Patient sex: M
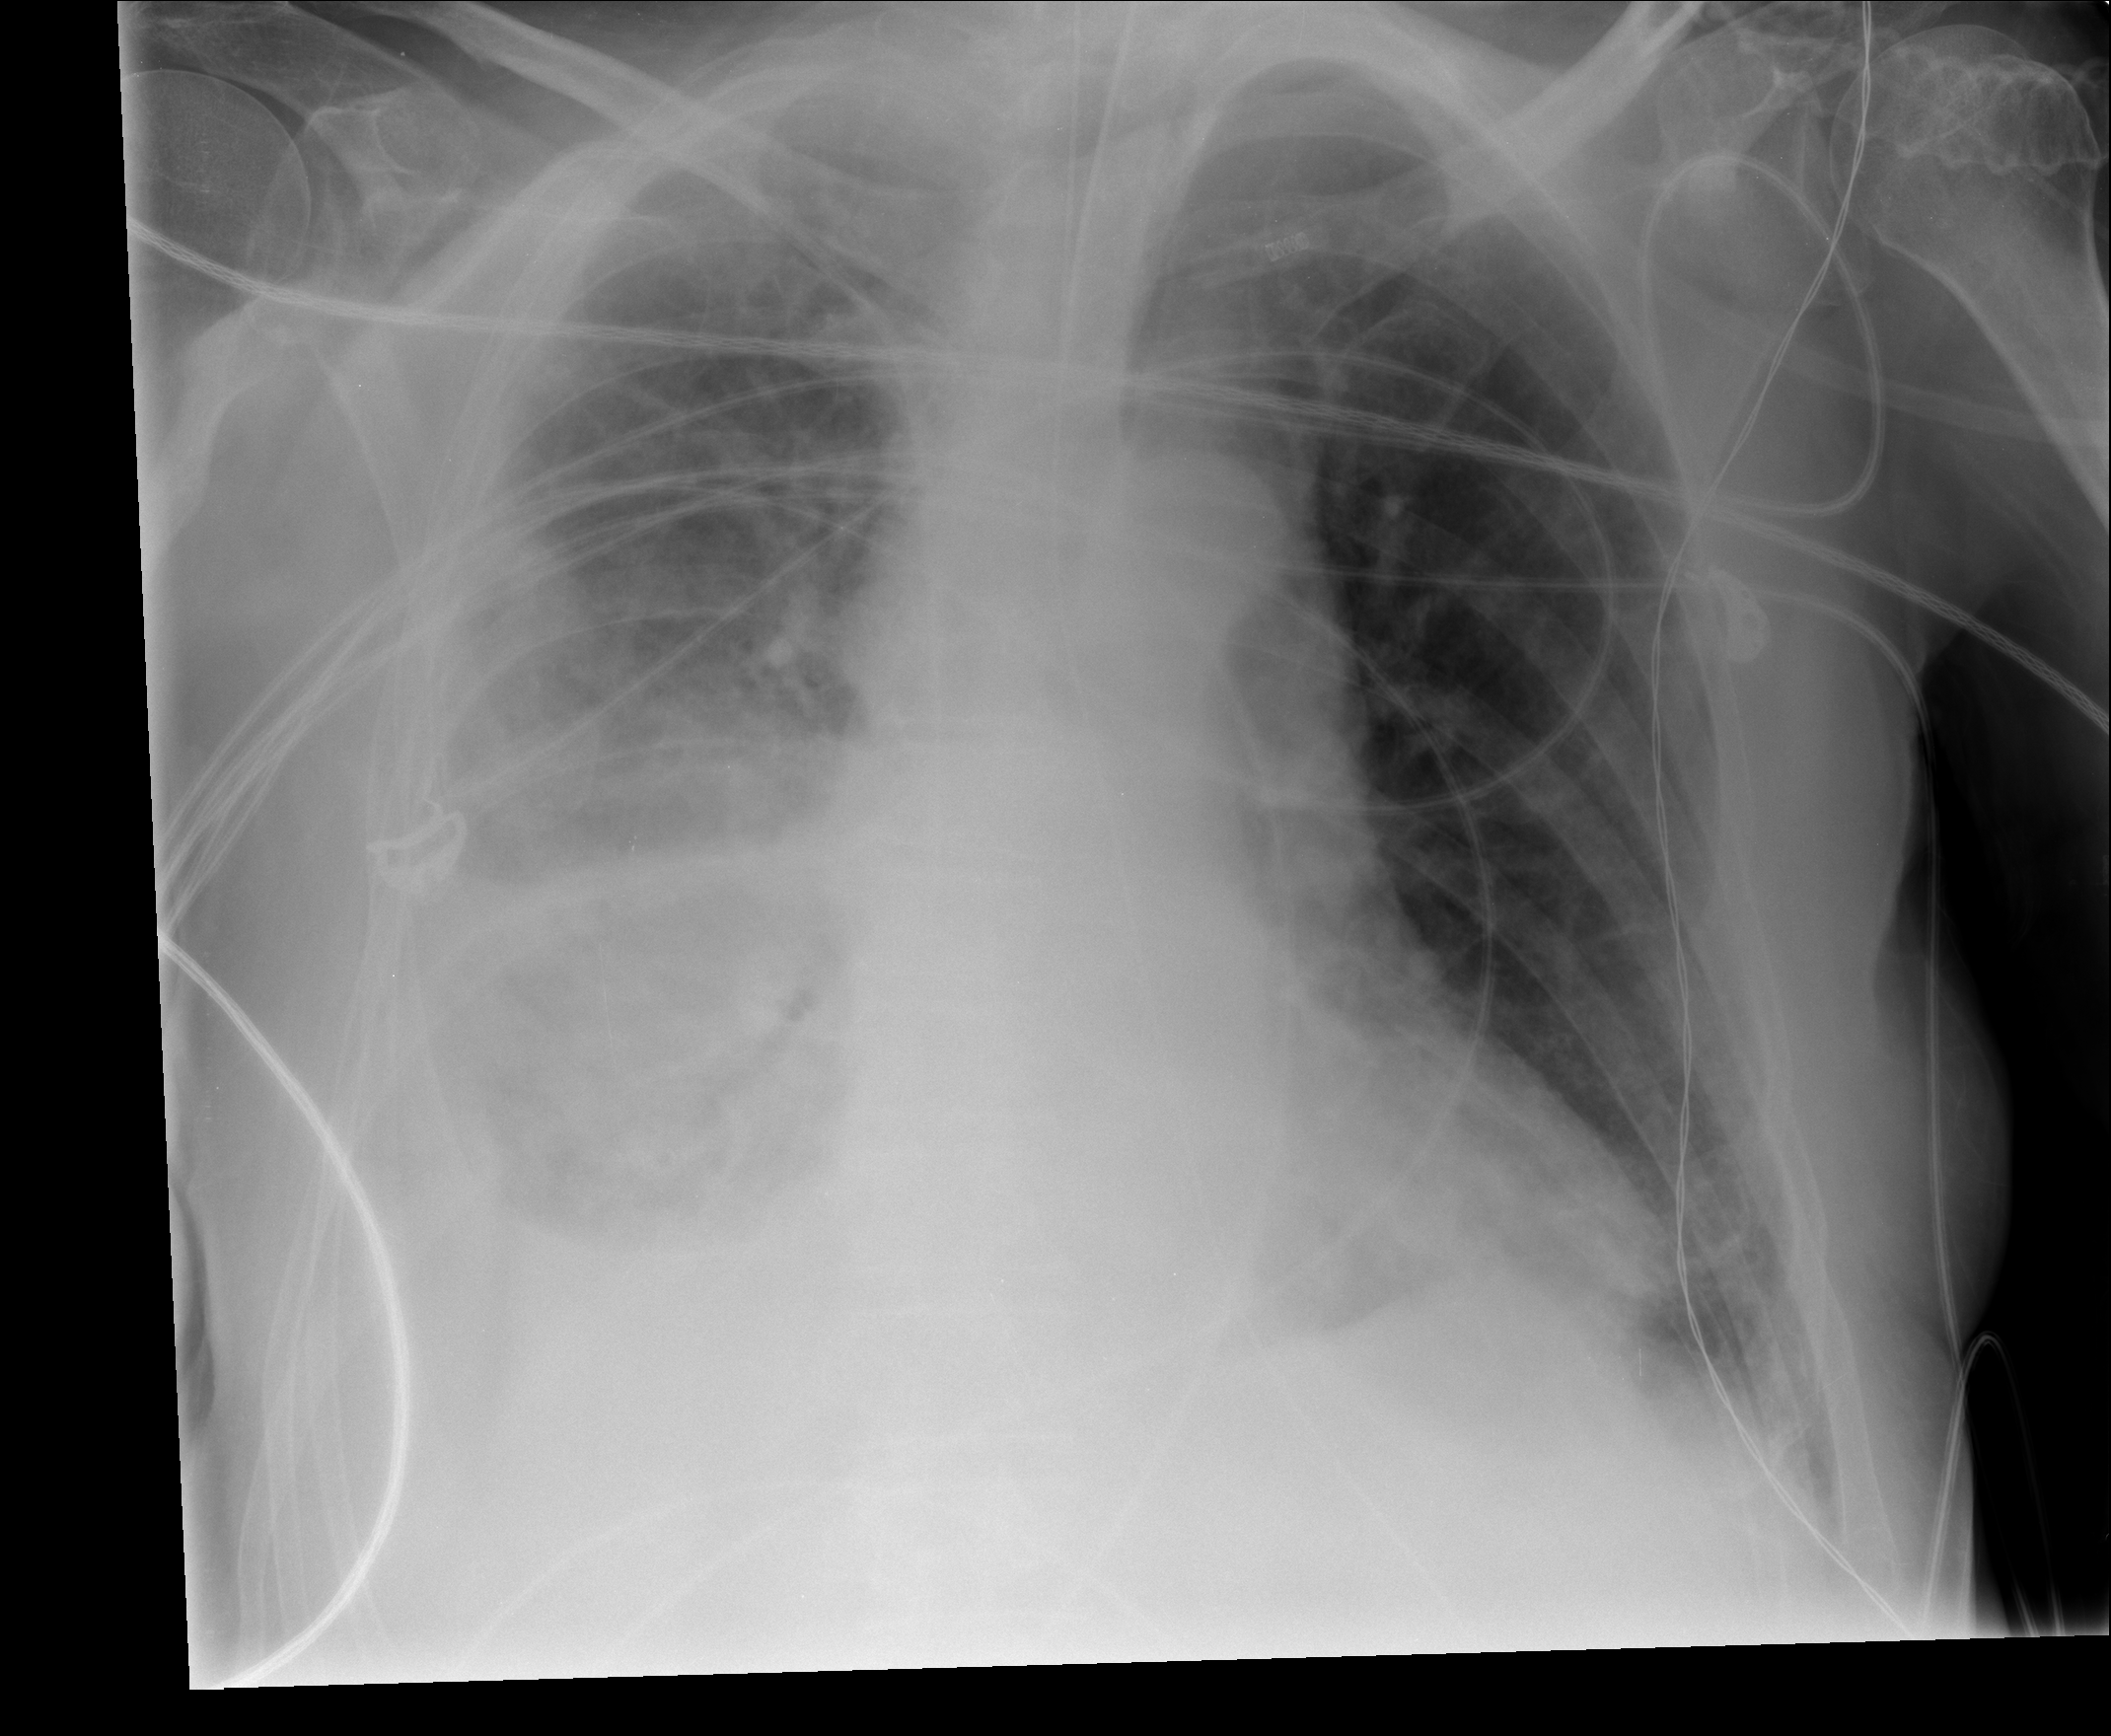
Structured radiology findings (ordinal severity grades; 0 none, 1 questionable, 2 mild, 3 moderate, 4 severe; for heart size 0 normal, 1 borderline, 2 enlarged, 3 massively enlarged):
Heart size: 2
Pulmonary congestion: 2
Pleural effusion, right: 3
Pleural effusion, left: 0
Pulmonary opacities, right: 3
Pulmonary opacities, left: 2
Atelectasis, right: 3
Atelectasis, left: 0